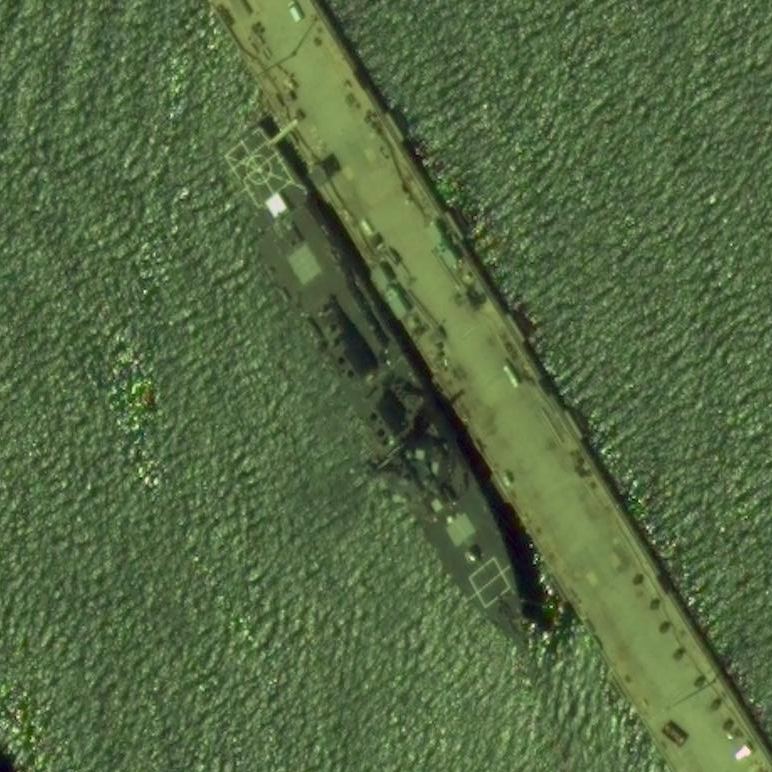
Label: destroyer